Interaction volume radius: 10 \u00c5
Interaction volume height: 30 \u00c5
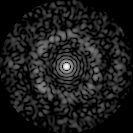
Disorder parameter: 0.7906